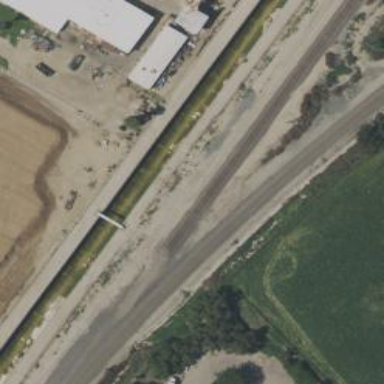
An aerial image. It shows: Abandoned railway.